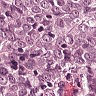
Metastatic tissue present: yes